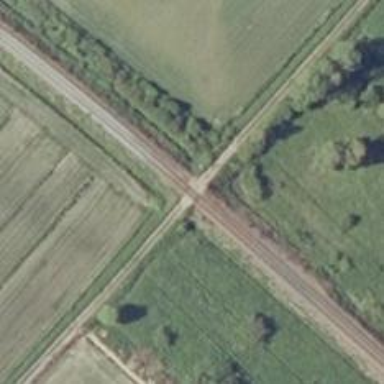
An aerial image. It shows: Level crossing with saltire marking.